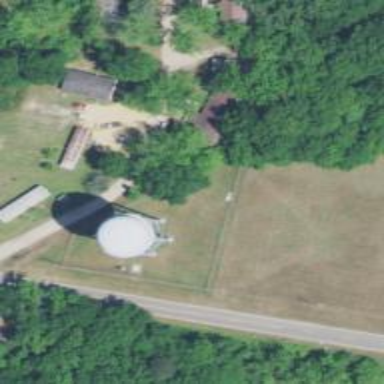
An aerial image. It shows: Water tower that is man-made.